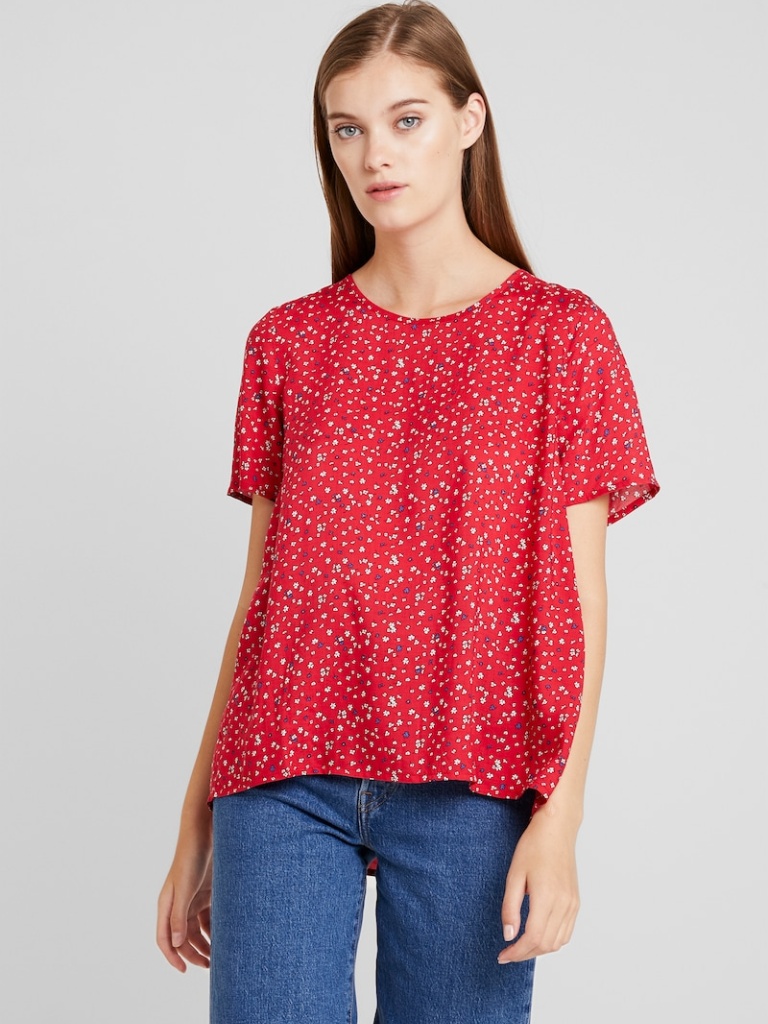
cotton relaxed short sleeve hip length Untucked crew t-shirt